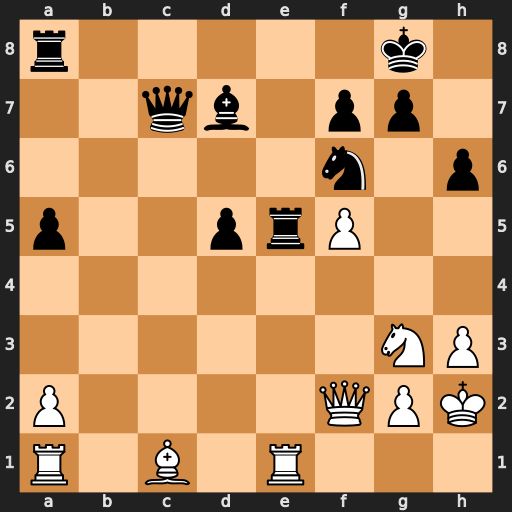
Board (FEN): r5k1/2qb1pp1/5n1p/p2prP2/8/6NP/P4QPK/R1B1R3
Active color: w
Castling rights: -
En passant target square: -
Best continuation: Bf4 Rxe1 Bxc7